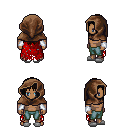
a pixel art fantasy rpg character, male body template, human, dark skin, red tattered cape, teal pants, brown unkempt hairstyle, cloth hood, white cloth bracers, white slippers, four views (front, back, left, right), 2x2 character sprite sheet, small pixel art, hard edges, no anti-aliasing